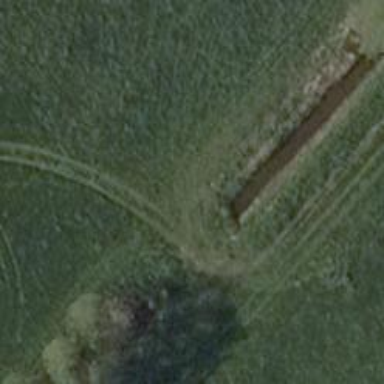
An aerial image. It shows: Culvert tunnel.